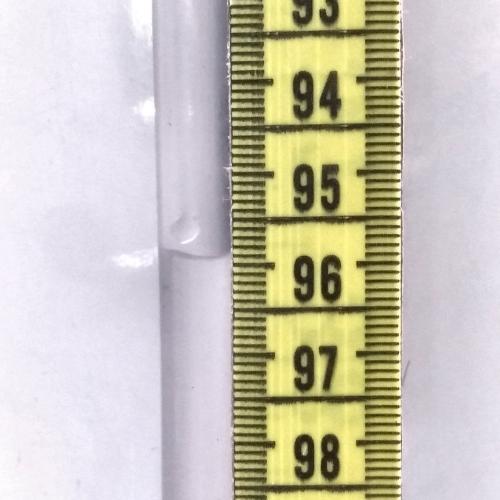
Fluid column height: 95.9 cm